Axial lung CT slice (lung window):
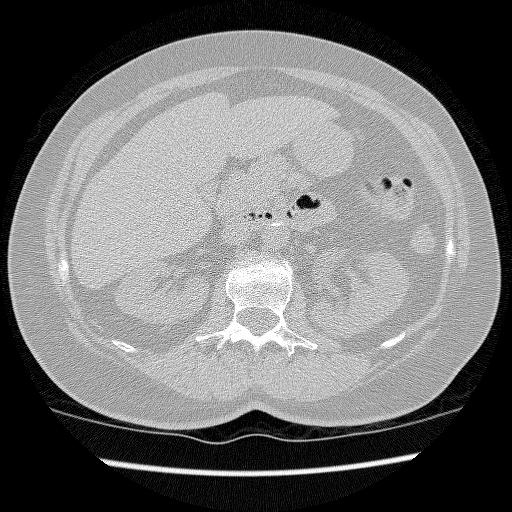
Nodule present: no